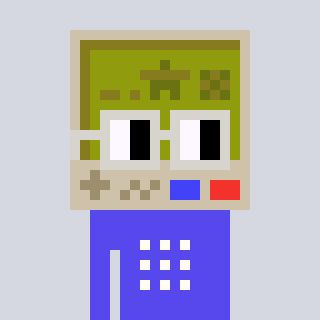
a pixel art character with square light gray glasses, a gameboy-shaped head and a computerblue-colored body on a cool background